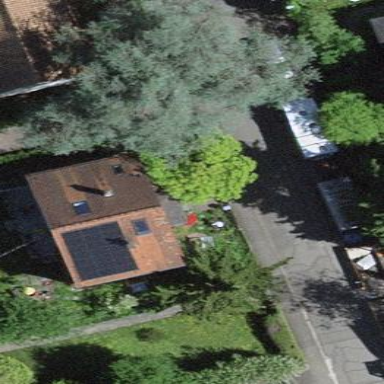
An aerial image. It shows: Detached building.